Question: I'd like to use the collective.listingviews controlpanel to display an image and richtext field. I have the image field working but would like to know if there is a simpler way to retrieve the image. When I try to retrieve the richtext field I end up with a permissions error.
I have a custom dexterity content type (examplecontent) and a collection which retrieves these examplecontent types.
To display the content types I've created a custom 'listingview' for the collection, the goal is that for each retrieved item the following should be displayed:
- -
This is a mockup of how the layout might behave:

To retrieve the image field I'm using the custom tal expression:
'''
python:"<img src='%s/view/++widget++form.widgets.screenshot/@@download' />" % item.getObject().absolute_url()
'''
To retrieve the body field I'm using the custom tal expression:
'''
python:item.getObject().body
'''
The image field is working but the richtext field gives the following:
> RichTextValue object. (Did you mean .raw or .output?)
When I change the tal expression for the richtext field to the following:
'''
python:item.getObject().body.output
'''
I then get the following permissions error:
> Insufficient Privileges
You do not have sufficient privileges to view this page. If you believe you are receiving this message in error, contact the site administration.
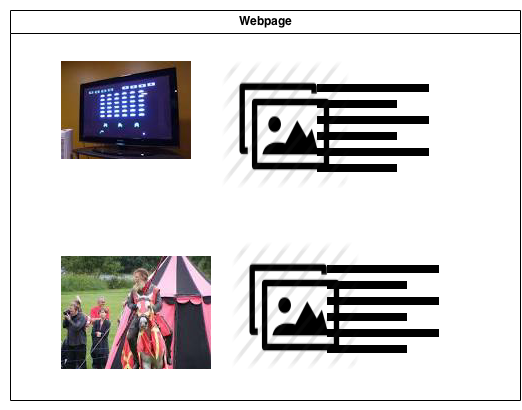
Answer: First off, you should change
'''
python:"<img src='%s/view/++widget++form.widgets.screenshot/@@download' />" % item.getObject().absolute_url()
'''
to:
'''
python:"<img src='%s/view/++widget++form.widgets.screenshot/@@download' />" % item.getURL()
'''
Since this way means you don't have to get the full object. Note the use of the 'getURL()' method.
For the second expression, try something like this:
'''
item/getObject/@@text-transform/body
'''
or
'''
python: item.getObject().restrictedTraverse('@@text-transform/body')
'''